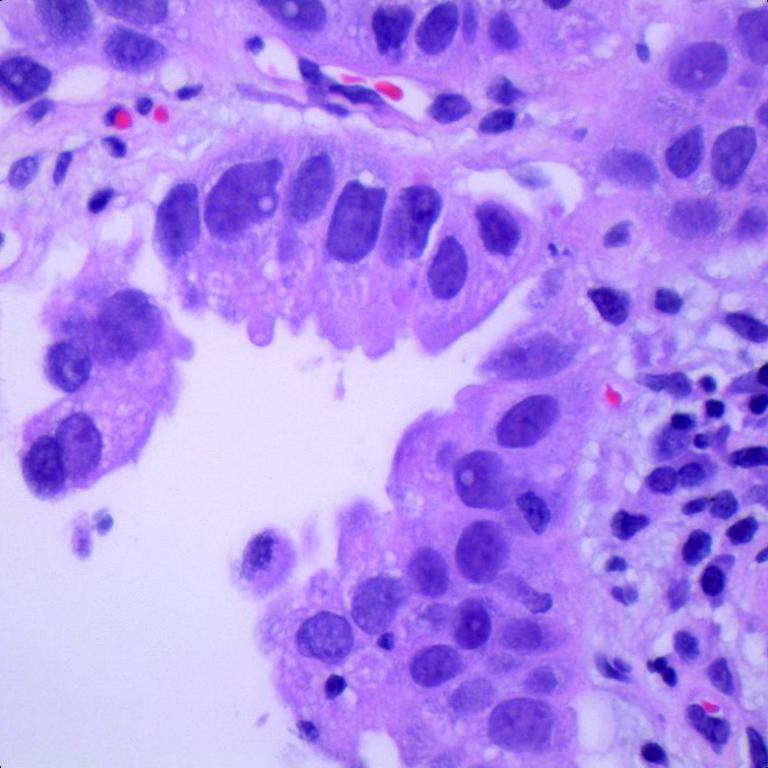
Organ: lung
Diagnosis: adenocarcinomas